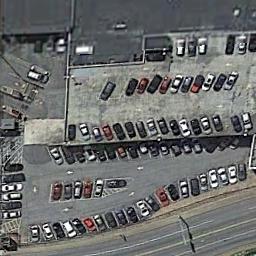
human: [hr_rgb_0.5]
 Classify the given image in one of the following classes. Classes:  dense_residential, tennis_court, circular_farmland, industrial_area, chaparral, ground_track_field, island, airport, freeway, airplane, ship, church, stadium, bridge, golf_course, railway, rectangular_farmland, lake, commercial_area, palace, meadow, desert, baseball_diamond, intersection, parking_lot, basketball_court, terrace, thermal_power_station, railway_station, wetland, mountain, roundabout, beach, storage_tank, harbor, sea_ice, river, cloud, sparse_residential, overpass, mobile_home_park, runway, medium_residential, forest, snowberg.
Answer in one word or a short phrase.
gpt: parking_lot